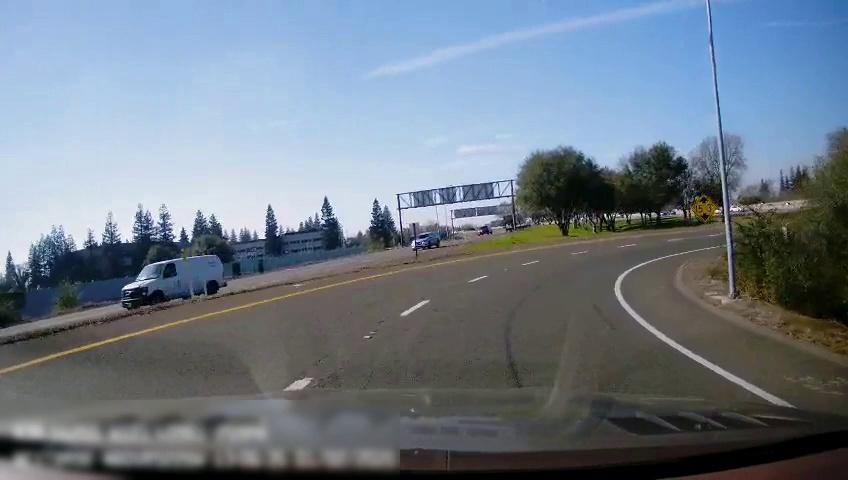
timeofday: Day
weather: Sunny
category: Drivable Space
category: Drivable Space
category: Vehicles | Van
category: Vehicles | SUV
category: Vehicles | Car
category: Lanes | Current Lane
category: Lanes | Current Lane
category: Lanes | Current Lane
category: Lanes | Alternate Lane
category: Traffic | Signs